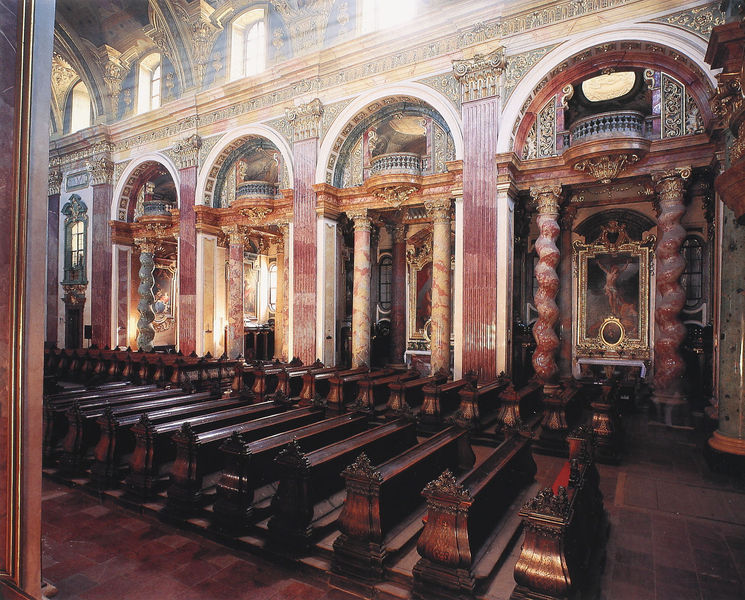
Titel: Universitätskirche (Jesuitenkirche)
Künstler: Andrea Pozzo
Standort: Wien, Universitätskirche (Jesuitenkirche) (EU - AUT)
Schlagwörter: blau, gemälde, schatten, ausschnitt, bunt, fenster, holz, licht, marmor, raum, säule, säulen, barock, stein, kirche, boden, gold, balkon, bogen, bank, empore, pilaster, saal, rundbogen, gestühl, balkone, foto, fotografie, bögen, vergoldet, kreuz, balustrade, strahlen, bänke, kapitelle, langhaus, kapitell, kirchenbank, kirchenbänke, mittelschiff, jesus, kreuzigung, christlich, rundbögen, sonnenstrahlen, holzbank, steinboden, nischen, altäre, passion, leidensweg, fissur